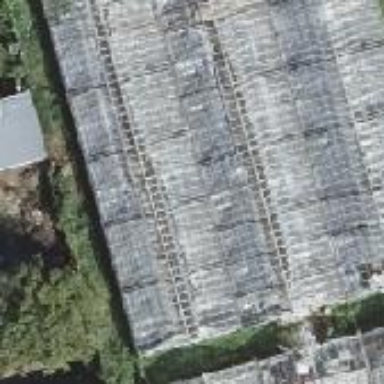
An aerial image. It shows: Greenhouse.